Question: This is a total noob question that I can't seem to find the answer to. I have a csv file that contains CAN frames. The frames look like this.
'0.10836,1,181,2,8,6d,3d,05,00,28,00,54,12,1'
Obviously this is hex. How can I read this into C# from the file as hex and not the ASCII equivalent?
I've tried using File.ReadAllBytes like this:
'byte[] baFileLineArray = File.ReadAllBytes(sFileName);'
And then a debug output like this:
'''
foreach (byte ByteElement in baFileLineArray)
{
if (ByteElement == 0x2c)
{
Console.Write(Environment.NewLine);
}
else
{
Console.Write("{0:x} ", ByteElement);
}
}
'''
Which produces the following output:

I need the information to be read as hex and not as an ASCII character. so for instance, the first from last field is 0x12, and the third from last is 0x54. Not 0x35 0x34.
Thanks So Much!!
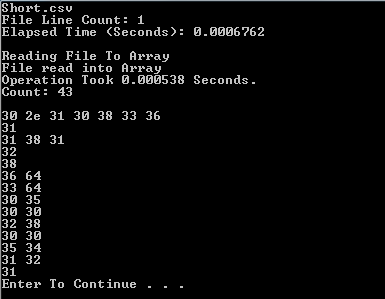
Answer: > I've tried using File.ReadAllBytes like this
That's the first mistake. This is a file - so you should read it as a text file.
To be honest, if it's CSV you should probably look into CSV parsers which would make your life simpler, but you can do it yourself too. Something like:
'''
foreach (string line in File.ReadLines(filename))
{
string[] part = line.Split(',');
// Deal with each part. Consider using Convert.ToInt32(part, 16)
// to parse a value as hex...
}
'''